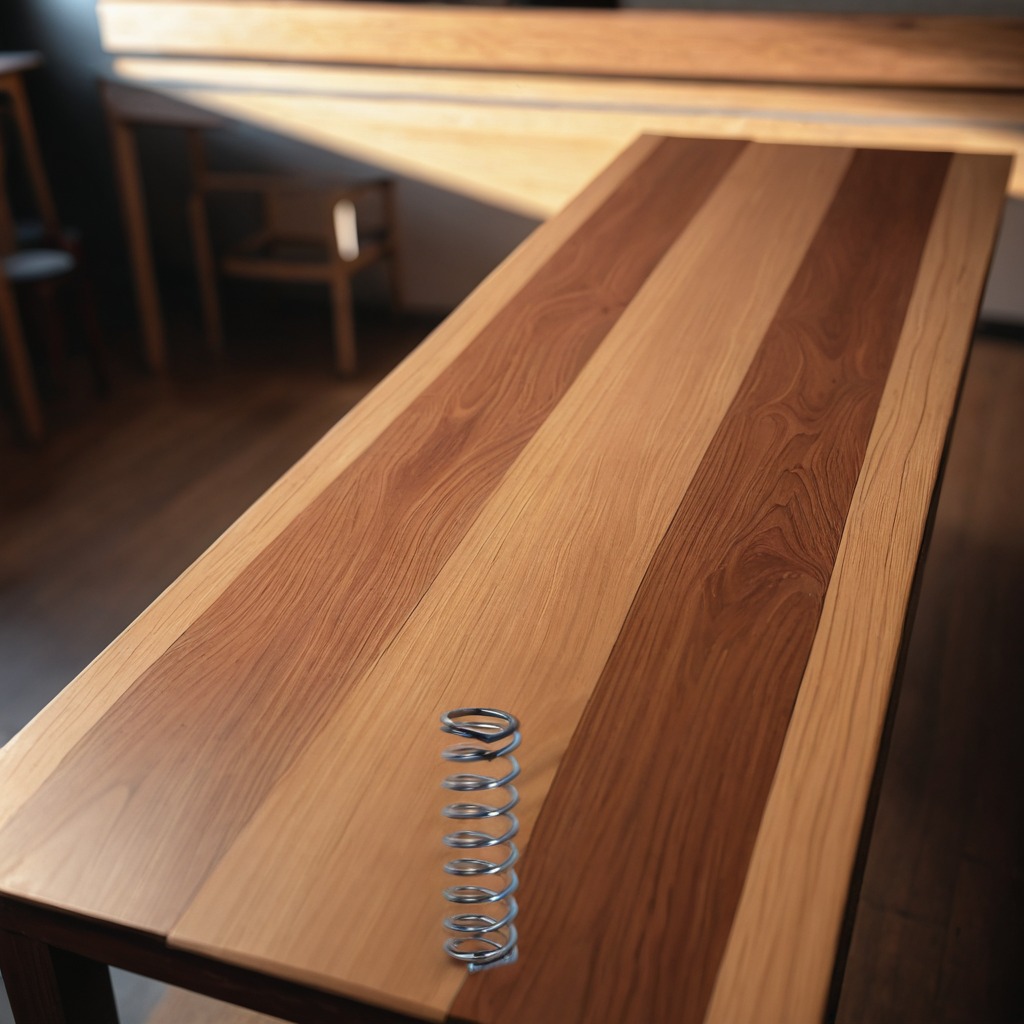
A coiled metal spring lies on the wooden table in a carpentry studio.